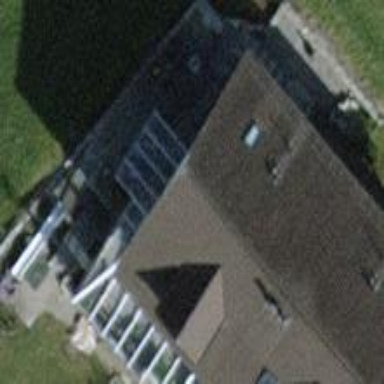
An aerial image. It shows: Terrace building.